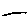
Label: line